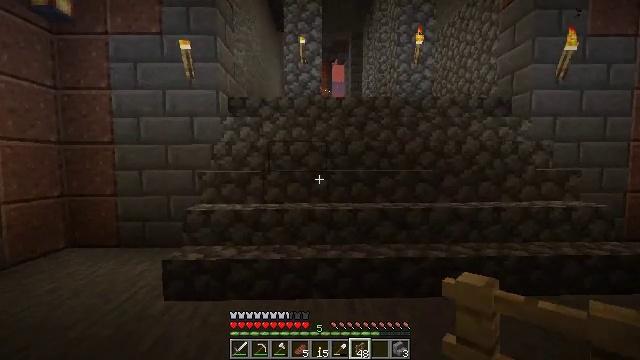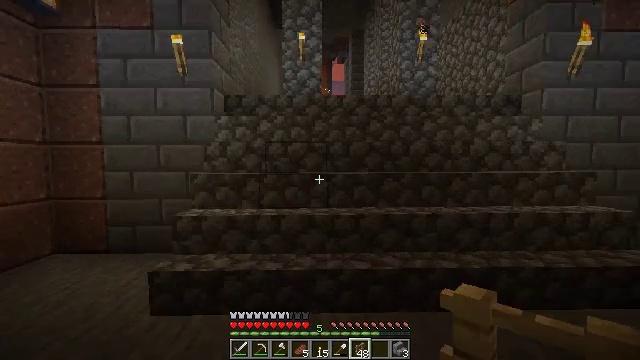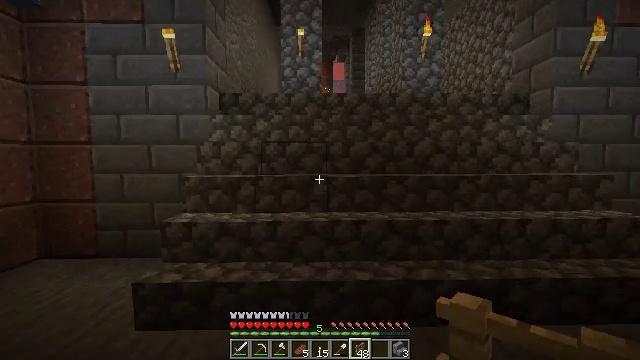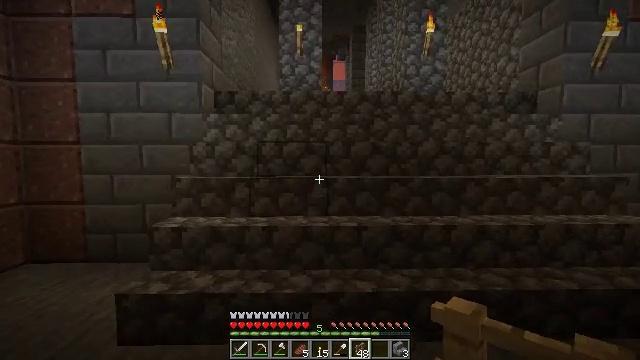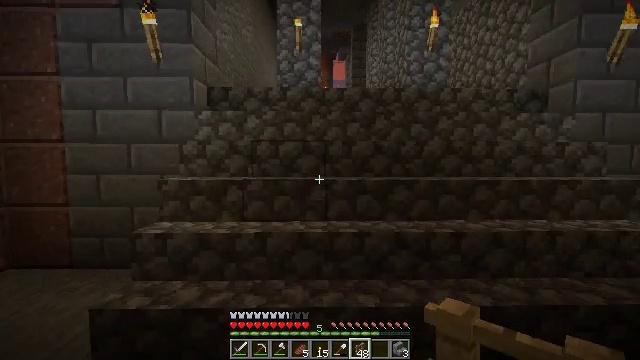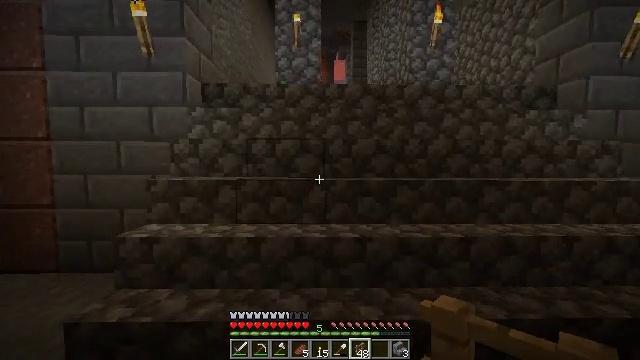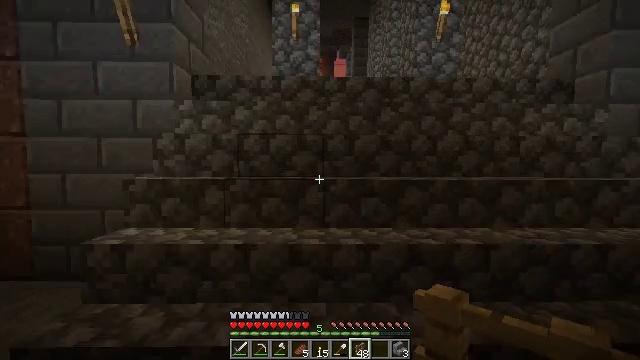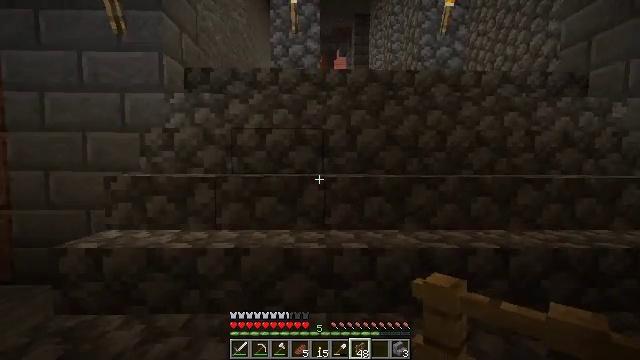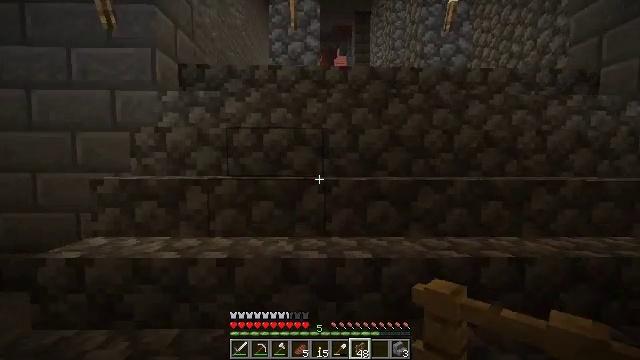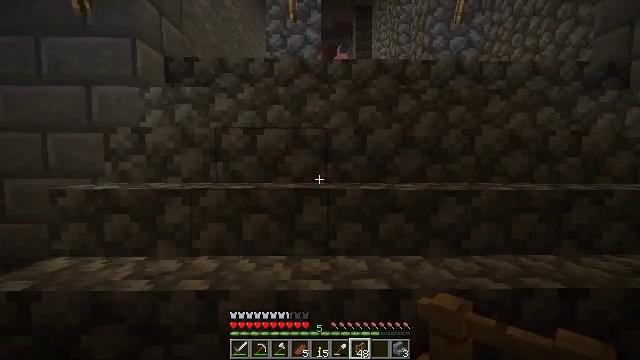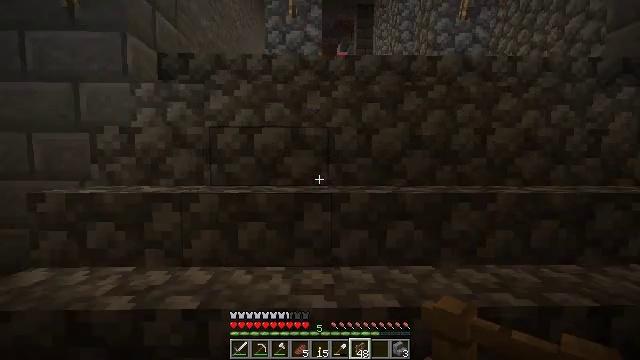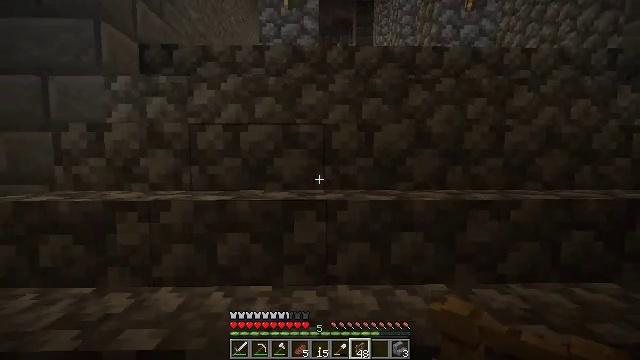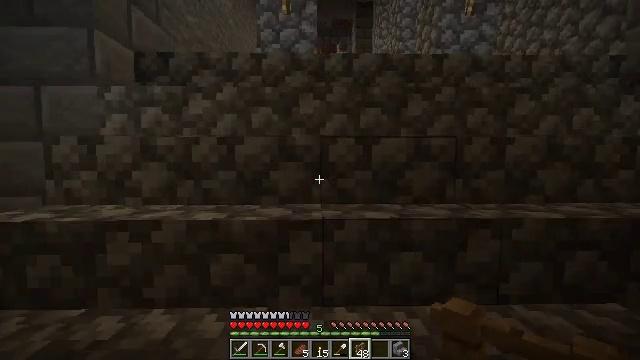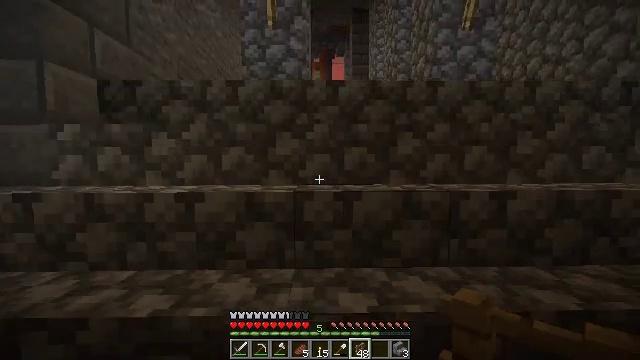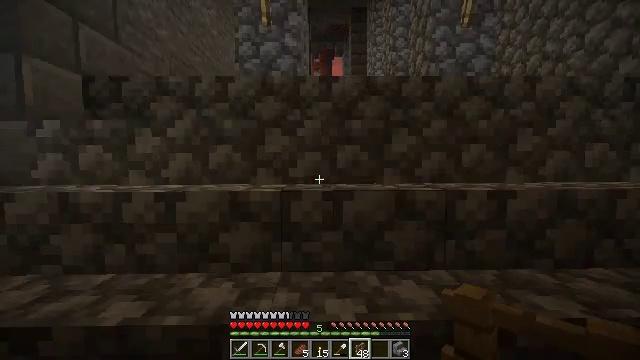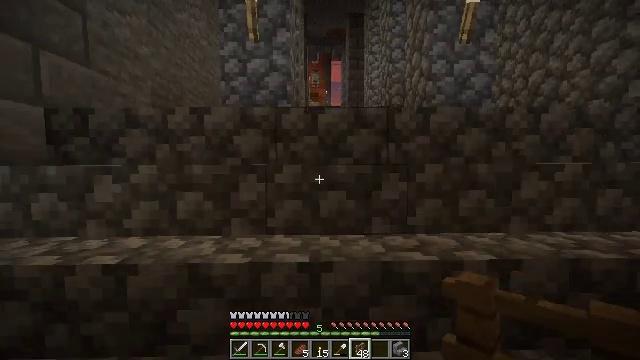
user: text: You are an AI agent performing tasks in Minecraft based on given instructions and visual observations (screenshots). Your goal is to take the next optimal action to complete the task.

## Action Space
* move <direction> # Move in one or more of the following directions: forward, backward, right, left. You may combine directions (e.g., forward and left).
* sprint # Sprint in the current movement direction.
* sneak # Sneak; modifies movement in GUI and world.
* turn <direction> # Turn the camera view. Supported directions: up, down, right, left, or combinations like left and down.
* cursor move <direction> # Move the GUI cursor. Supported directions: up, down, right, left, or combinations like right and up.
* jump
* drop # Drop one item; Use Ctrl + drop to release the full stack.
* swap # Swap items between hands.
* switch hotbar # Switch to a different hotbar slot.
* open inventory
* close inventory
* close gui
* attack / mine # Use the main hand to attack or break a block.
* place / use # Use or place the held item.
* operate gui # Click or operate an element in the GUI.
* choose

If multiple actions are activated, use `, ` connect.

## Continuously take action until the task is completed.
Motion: motion action
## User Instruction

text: Use materials to craft light blue dye.
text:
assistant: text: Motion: move forward
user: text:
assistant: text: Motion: move forward
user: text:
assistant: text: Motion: move forward
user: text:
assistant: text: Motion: move forward
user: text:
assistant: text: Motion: move forward
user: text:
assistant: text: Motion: move forward
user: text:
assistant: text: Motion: move forward
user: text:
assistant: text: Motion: move forward
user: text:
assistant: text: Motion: move forward
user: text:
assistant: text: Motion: move forward
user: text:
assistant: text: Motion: move forward and move right
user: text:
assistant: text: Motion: move forward and move right
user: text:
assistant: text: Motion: move forward and move right
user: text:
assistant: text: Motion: move forward and move right
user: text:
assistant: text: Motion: move forward
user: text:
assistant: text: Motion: move forward
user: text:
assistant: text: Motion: move forward
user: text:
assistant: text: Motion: move forward
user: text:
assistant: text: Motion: move forward
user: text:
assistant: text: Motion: move forward
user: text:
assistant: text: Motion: move forward
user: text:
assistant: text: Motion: move forward
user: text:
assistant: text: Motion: move forward
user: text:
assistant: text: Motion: move forward
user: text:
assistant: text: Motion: move forward
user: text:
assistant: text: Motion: no_op
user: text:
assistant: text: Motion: turn right
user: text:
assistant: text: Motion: turn right and down
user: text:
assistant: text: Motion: turn right and up
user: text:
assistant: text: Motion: turn right and up